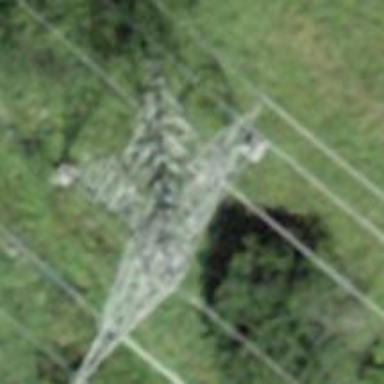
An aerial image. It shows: Towering power structure.